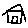
Label: house